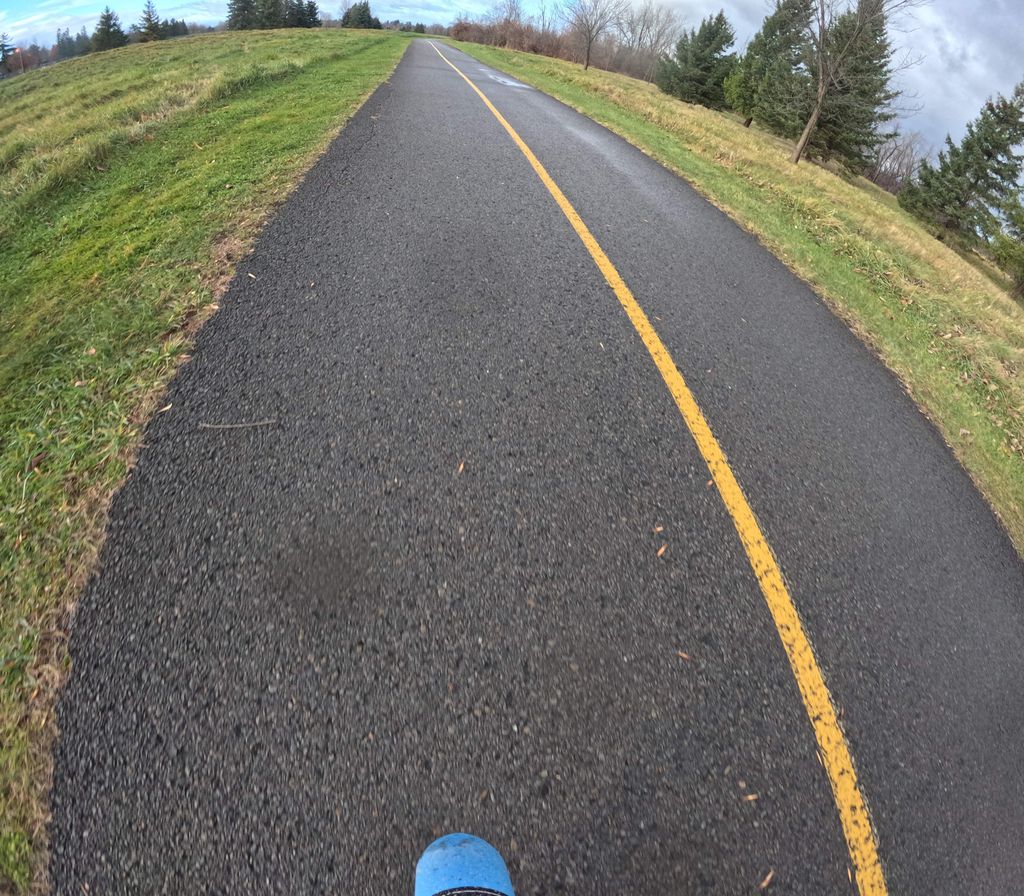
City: ottawa-gatineau